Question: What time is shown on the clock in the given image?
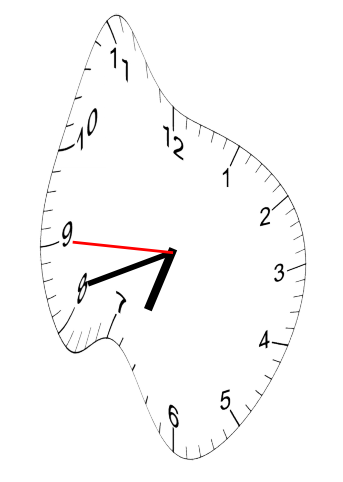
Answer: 06:41:45